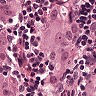
Metastatic tissue present: yes